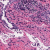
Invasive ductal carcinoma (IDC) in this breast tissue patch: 0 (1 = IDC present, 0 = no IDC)